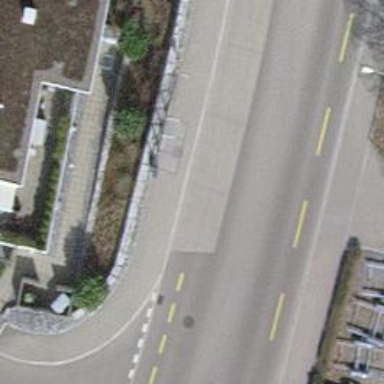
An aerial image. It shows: Bus stop equipped with public transport stop position.